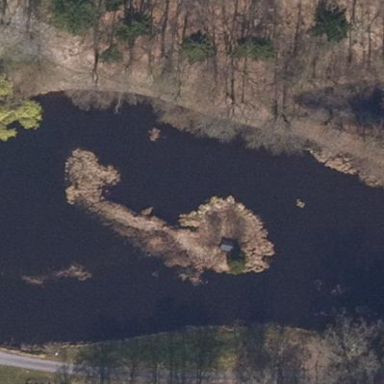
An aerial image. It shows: Serene pond surrounded by nature.